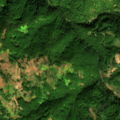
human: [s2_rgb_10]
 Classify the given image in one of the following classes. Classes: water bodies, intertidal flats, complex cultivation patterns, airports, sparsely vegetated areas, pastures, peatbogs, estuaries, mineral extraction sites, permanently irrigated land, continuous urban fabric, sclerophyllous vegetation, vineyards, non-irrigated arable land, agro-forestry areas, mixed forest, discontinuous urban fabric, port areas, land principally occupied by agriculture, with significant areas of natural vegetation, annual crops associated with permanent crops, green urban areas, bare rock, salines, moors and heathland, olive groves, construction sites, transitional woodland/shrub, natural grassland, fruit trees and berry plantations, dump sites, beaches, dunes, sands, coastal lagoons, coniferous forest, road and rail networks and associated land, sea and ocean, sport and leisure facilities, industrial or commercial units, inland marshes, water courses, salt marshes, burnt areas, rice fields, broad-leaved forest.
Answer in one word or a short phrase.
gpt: broad-leaved forest, natural grassland